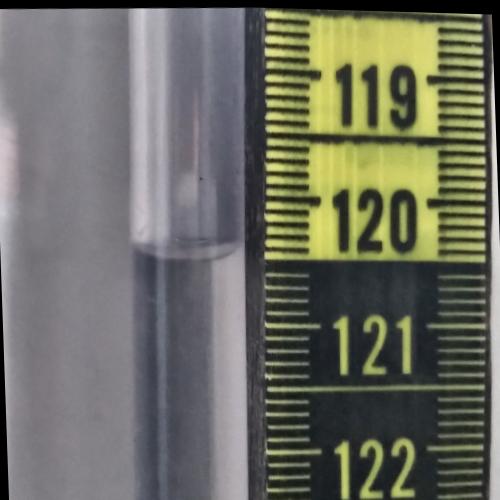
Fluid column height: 120.4 cm